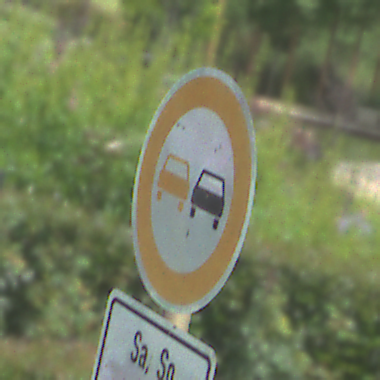
Verkehrszeichen: Ueberholverbot
Zusatzzeichen unten: ZeitangabenMitBeschraenkungAufWochentage9
Umgebung: Outdoor, Nature
Tageszeit: Midday
Wetter: PartlyCloudy
Licht: Natural
Jahreszeit: NotSpecified
Kontrast: HighContrast